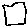
Label: square